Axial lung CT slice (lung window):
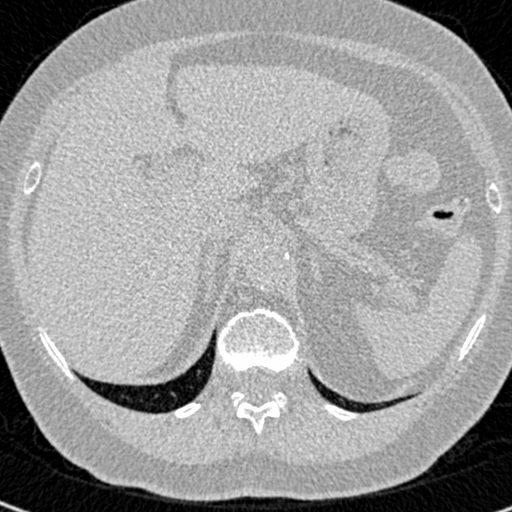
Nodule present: no